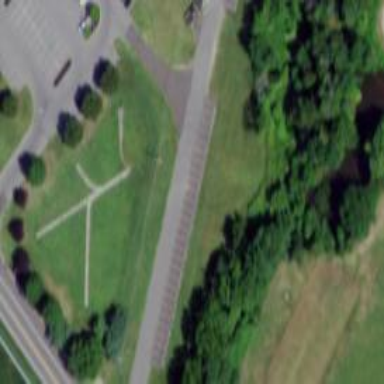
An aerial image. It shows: Service road designated as golf cart path.